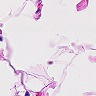
Metastatic tissue present: no